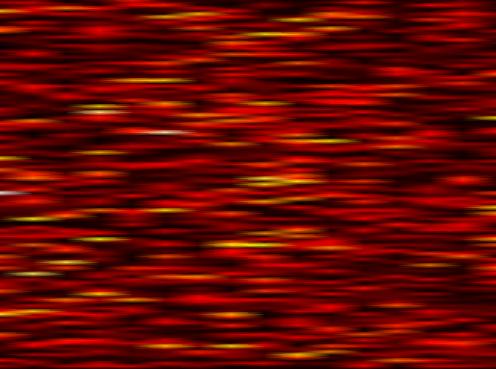
Label: WOLA